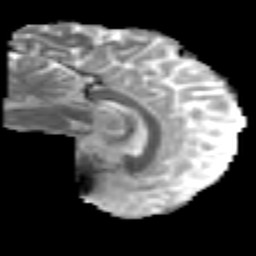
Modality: MD
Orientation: sagittal
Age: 39
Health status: ill
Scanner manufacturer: philips
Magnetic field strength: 3 T
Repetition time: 9 s
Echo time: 0.127 s